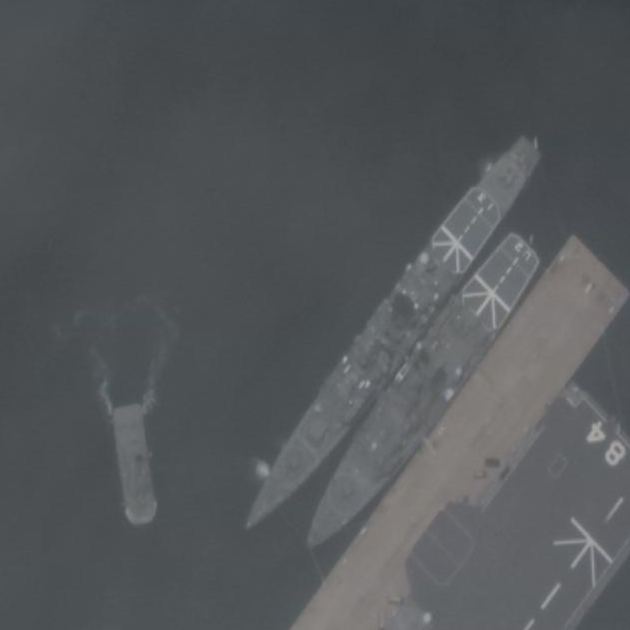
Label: cruiser